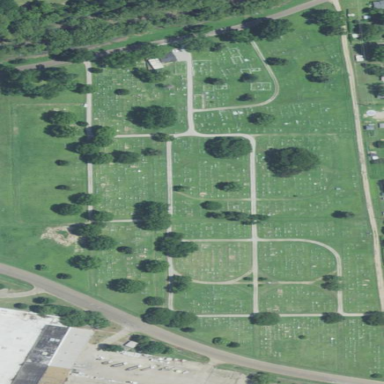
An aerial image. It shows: Cemetery.